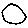
Label: circle